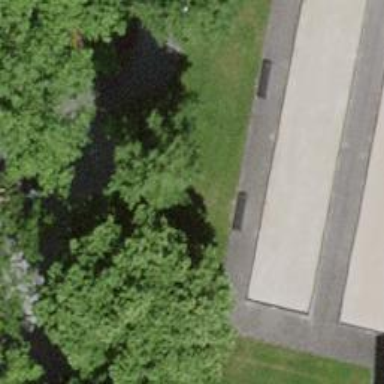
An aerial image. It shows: Black bench.